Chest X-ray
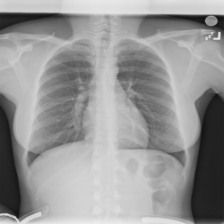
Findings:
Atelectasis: negative
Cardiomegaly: negative
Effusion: negative
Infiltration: negative
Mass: negative
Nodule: negative
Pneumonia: negative
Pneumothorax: negative
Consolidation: negative
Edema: negative
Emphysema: negative
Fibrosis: negative
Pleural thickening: negative
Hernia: negative